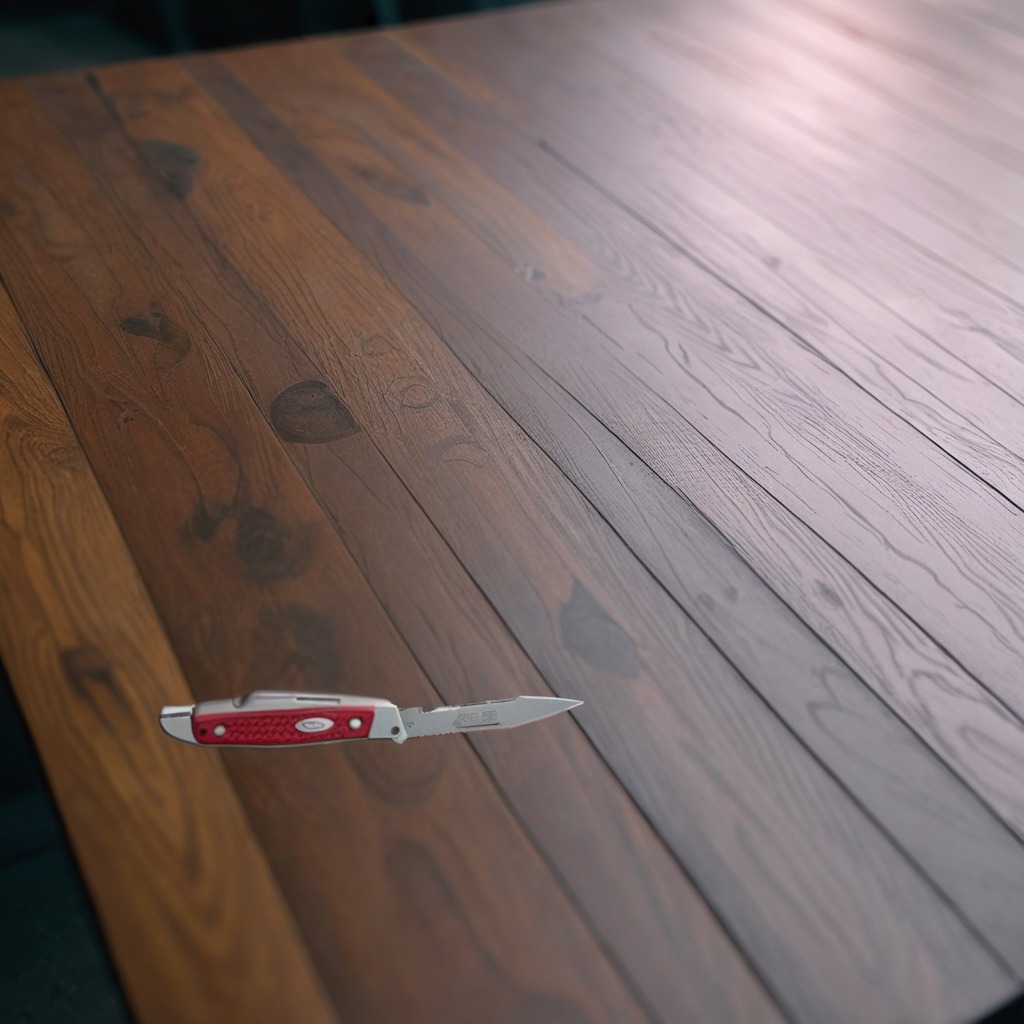
A utility knife is lying on the table.